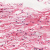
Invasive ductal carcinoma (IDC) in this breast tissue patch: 0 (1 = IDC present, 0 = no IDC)